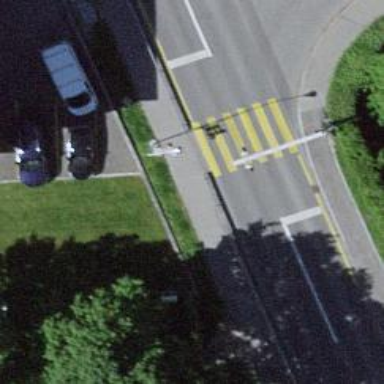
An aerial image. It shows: Crossing with traffic signals and zebra markings.